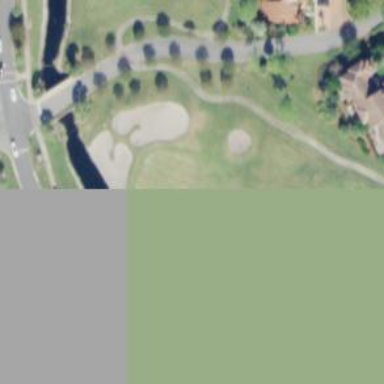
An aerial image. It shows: Sandy area is golf bunker.